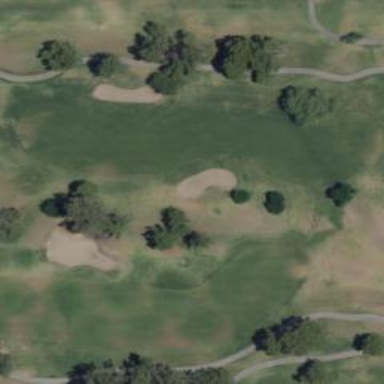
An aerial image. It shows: Golf hole.